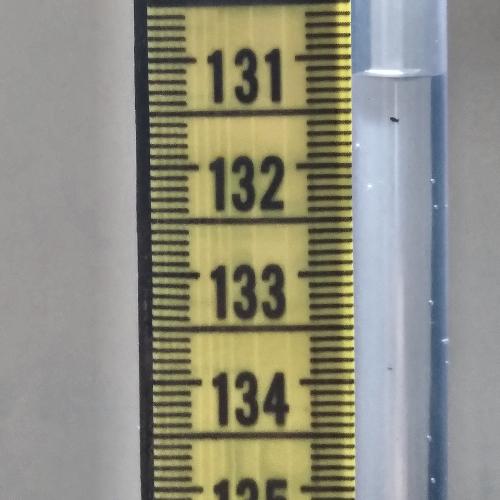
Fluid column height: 131.2 cm